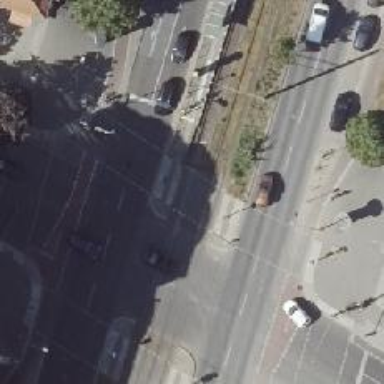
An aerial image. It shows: Asphalt footway with crossing equipped with traffic signals. The crossing includes pedestrian island.